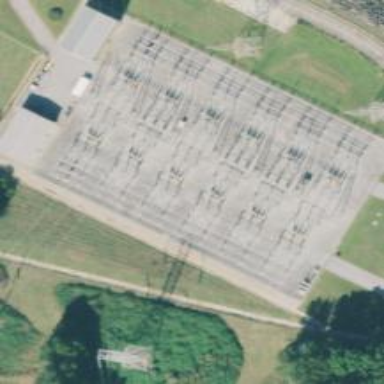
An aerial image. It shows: Switch for power supply.